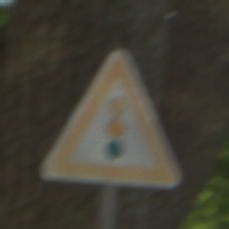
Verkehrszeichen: Lichtzeichenanlage
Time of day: MorningAfternoon
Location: Outdoor (RoadRail)
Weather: Clear
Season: NotSpecified
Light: Natural